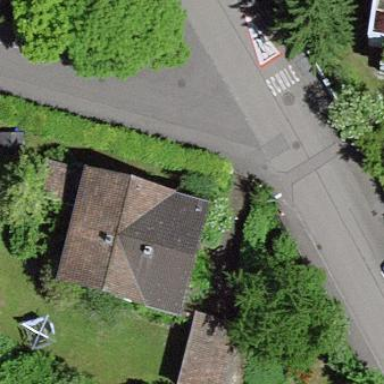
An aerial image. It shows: Detached building.